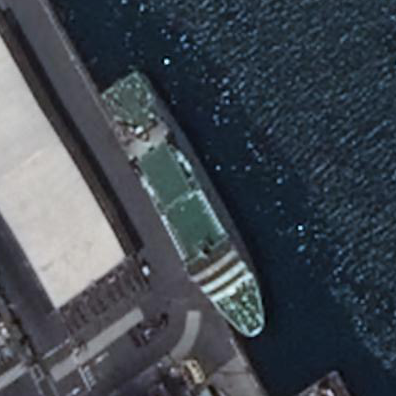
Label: Megayacht